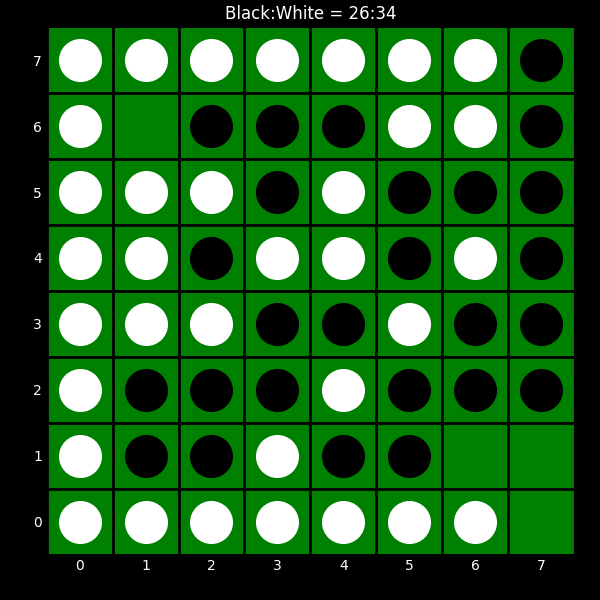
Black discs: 26
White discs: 34